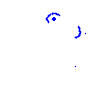
Particle: kaon